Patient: sex F, age 68
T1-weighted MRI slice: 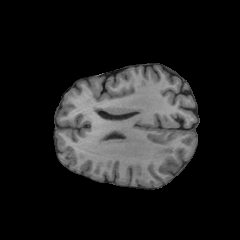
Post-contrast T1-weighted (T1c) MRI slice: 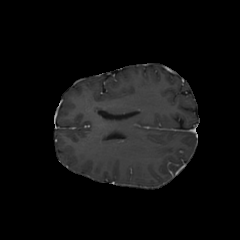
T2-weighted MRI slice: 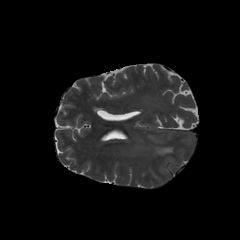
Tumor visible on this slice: yes
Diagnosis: Glioblastoma, IDH-wildtype
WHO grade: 4